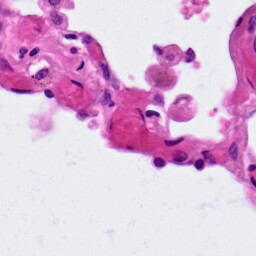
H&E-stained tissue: Lung